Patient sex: M
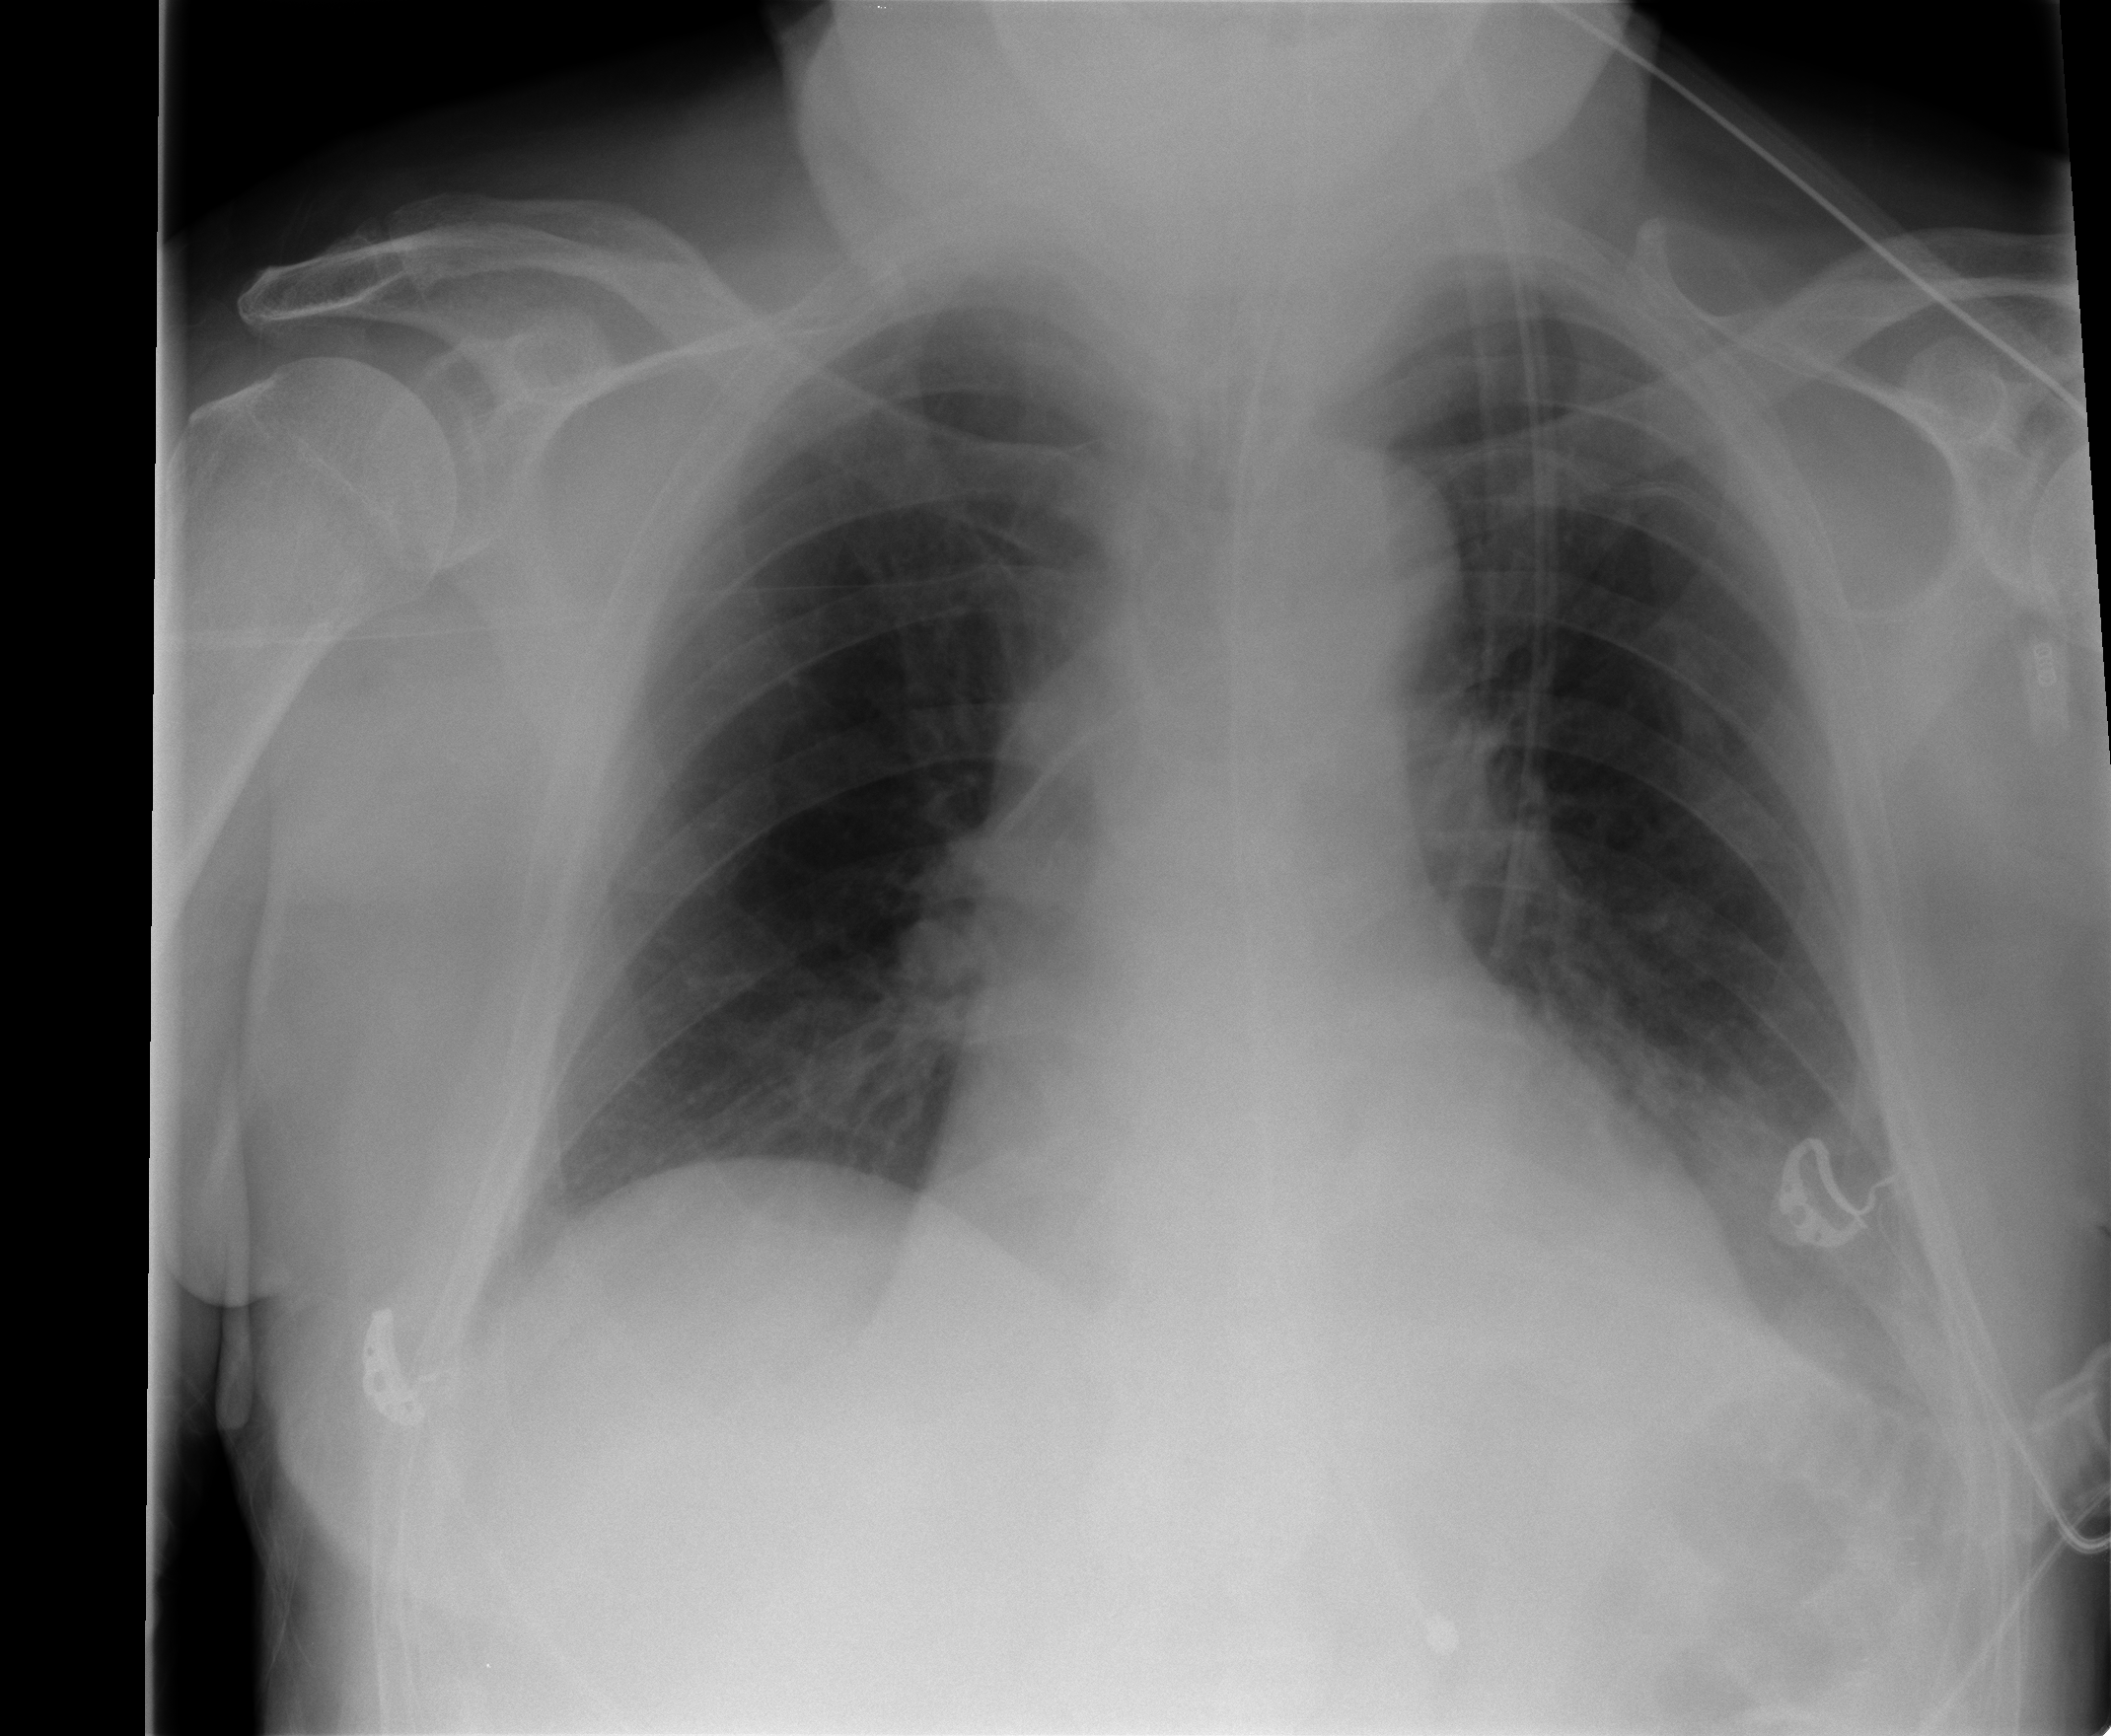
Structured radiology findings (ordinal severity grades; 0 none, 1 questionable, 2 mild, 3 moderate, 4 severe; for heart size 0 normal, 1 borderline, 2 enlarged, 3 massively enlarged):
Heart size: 0
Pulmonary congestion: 1
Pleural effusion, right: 0
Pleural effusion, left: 1
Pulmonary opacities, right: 0
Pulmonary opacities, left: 0
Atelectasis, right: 1
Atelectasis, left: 2